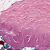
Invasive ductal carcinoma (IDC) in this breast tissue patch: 0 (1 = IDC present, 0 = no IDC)